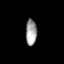
Tissue: prostate
Cell type: Myeloid cells
Senescence score: 0.7657
Nuclear area (px): 281
Mean DAPI intensity: 160.028